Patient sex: F
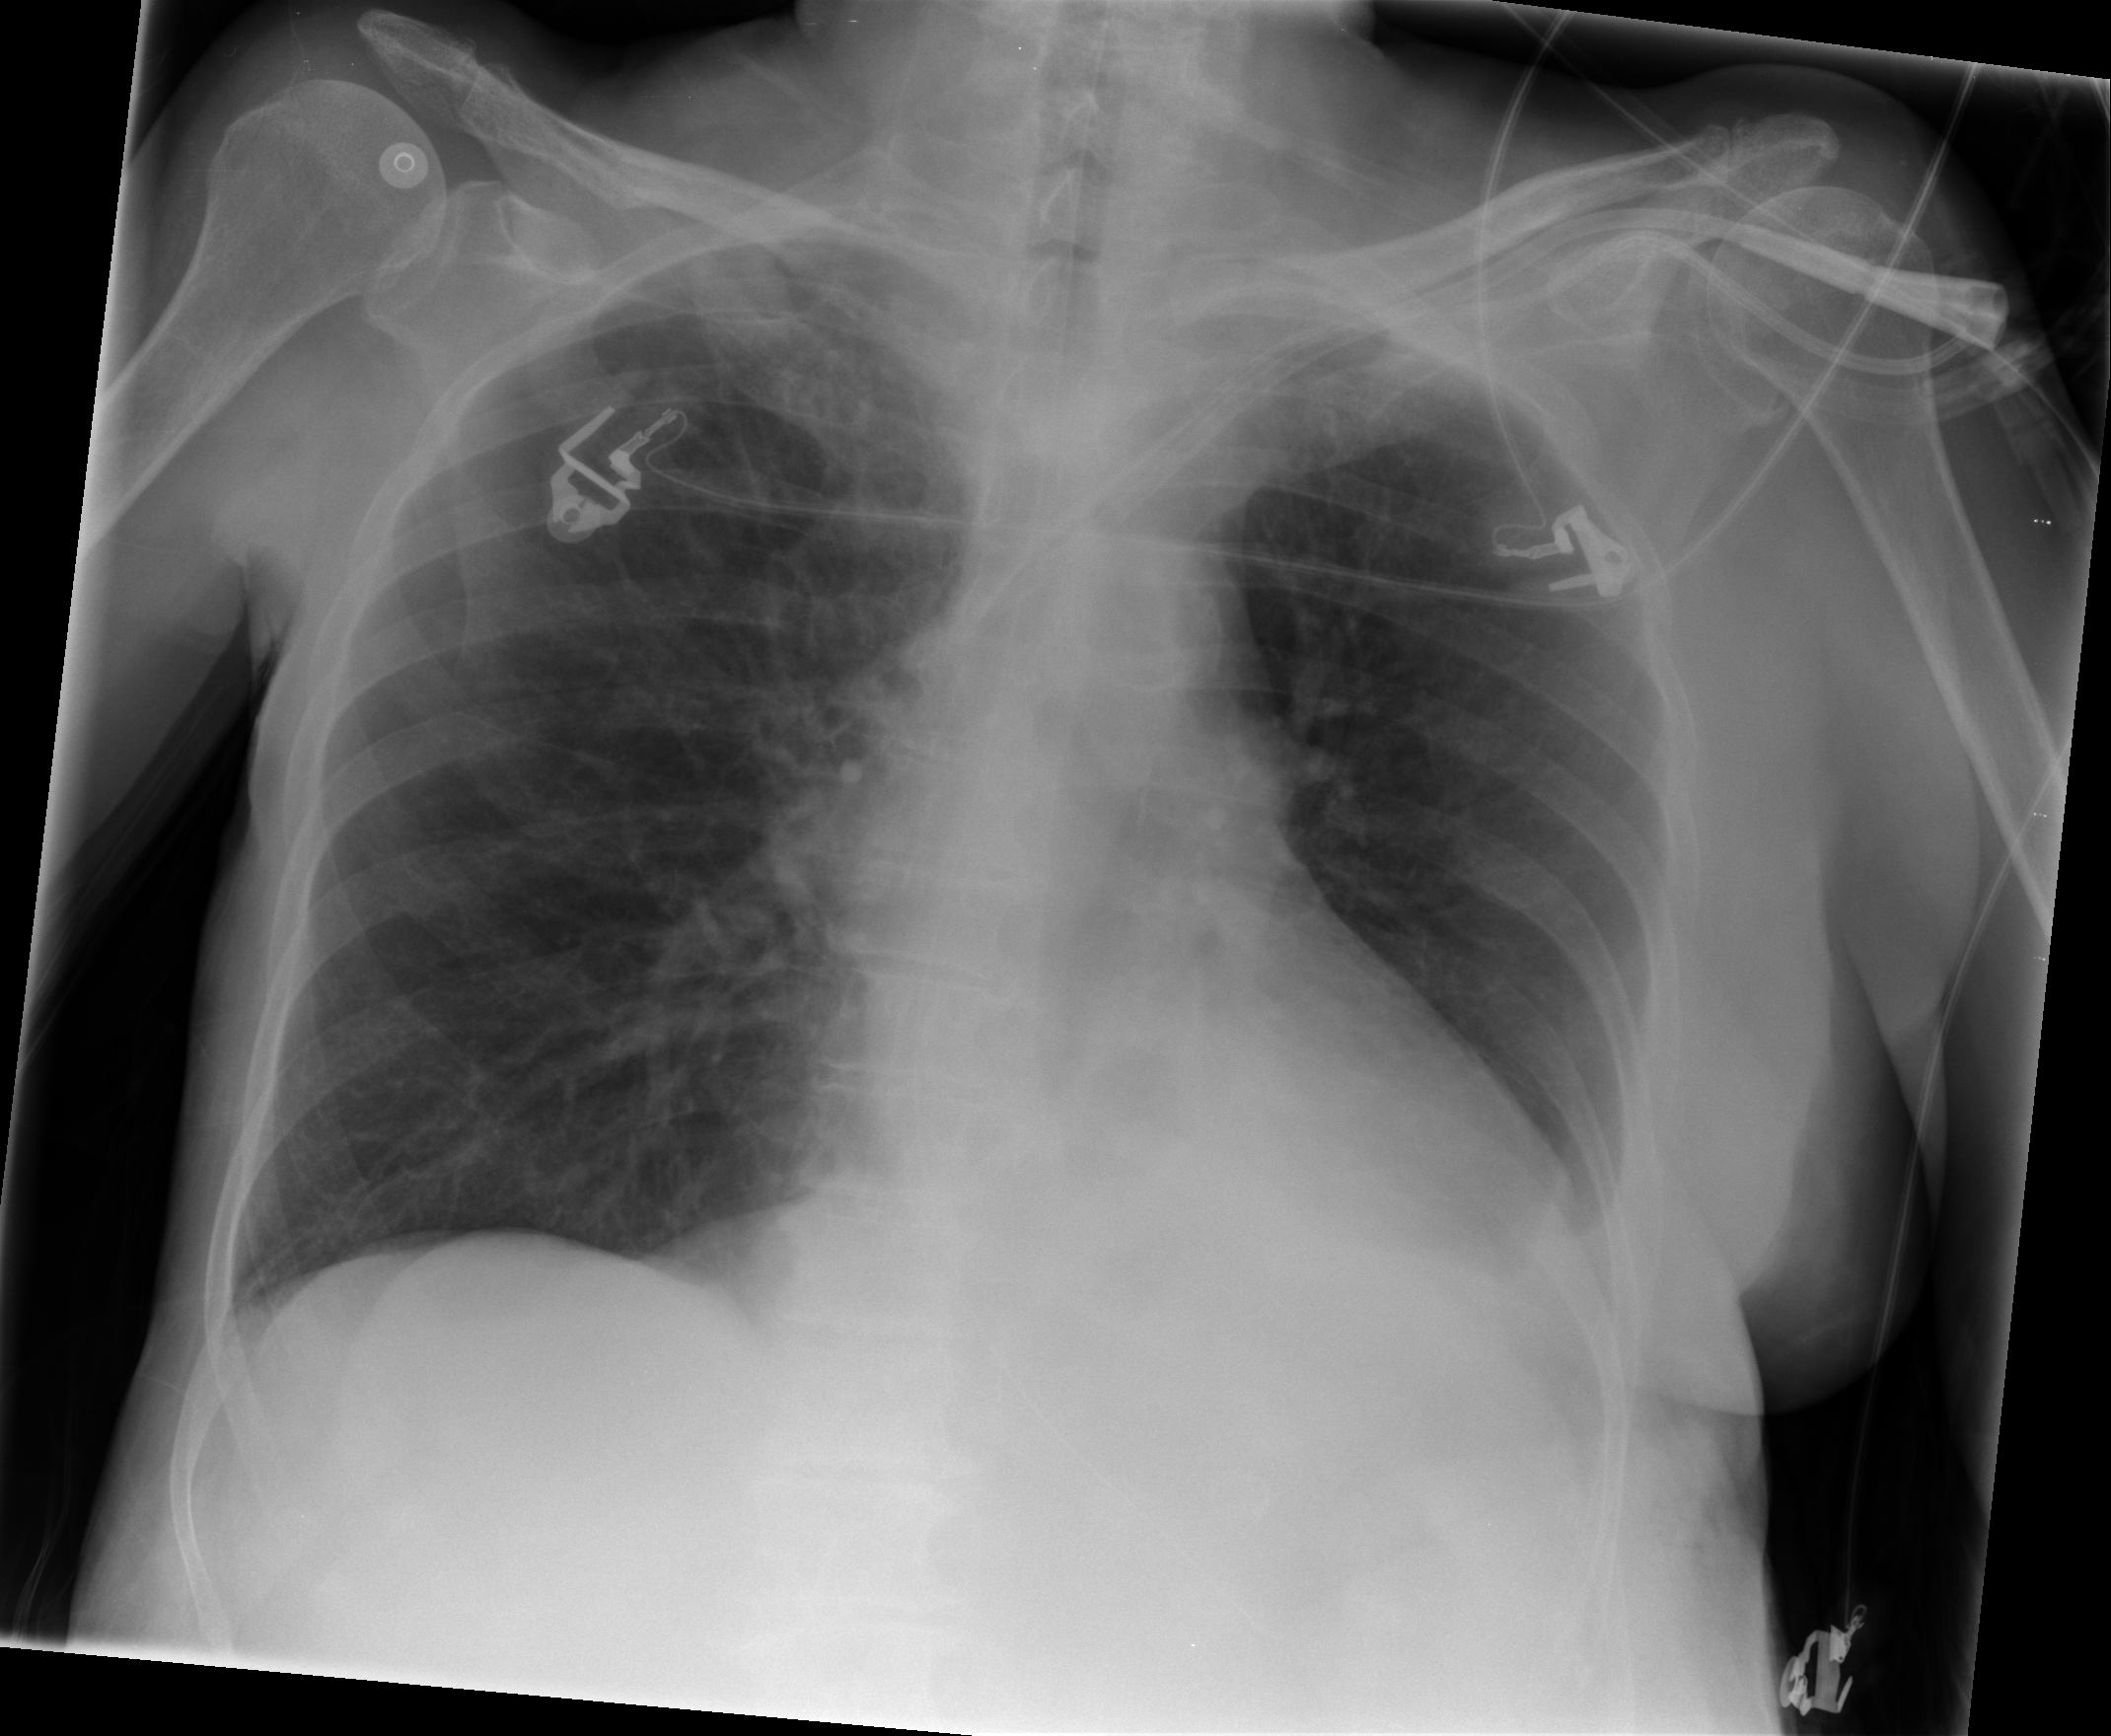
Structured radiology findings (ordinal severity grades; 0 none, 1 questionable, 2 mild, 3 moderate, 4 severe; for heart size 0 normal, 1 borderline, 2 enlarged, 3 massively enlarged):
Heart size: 0
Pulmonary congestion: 0
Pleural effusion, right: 0
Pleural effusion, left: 2
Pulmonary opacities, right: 0
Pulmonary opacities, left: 0
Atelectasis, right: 0
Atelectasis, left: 2